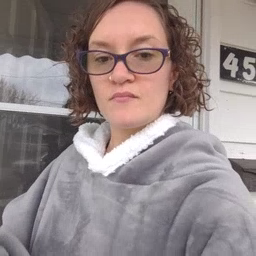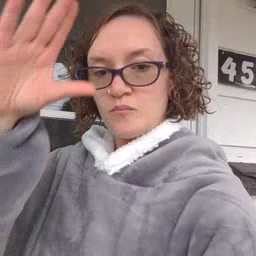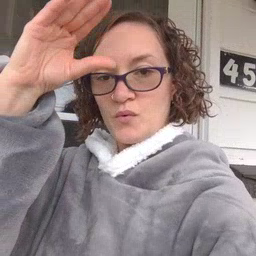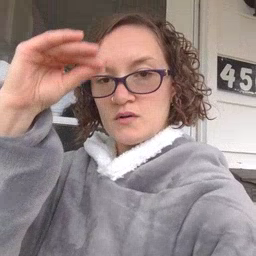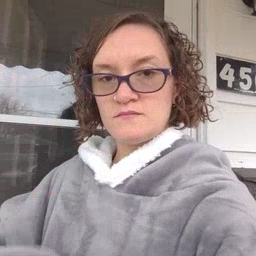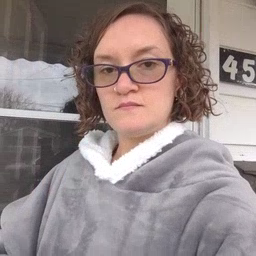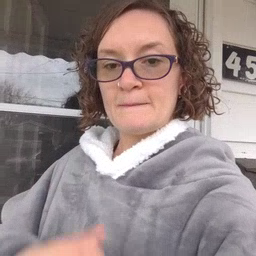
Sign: boy